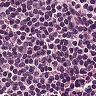
Metastatic tissue present: no